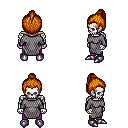
a pixel art fantasy rpg character, male body template, skeleton, chain mail, magenta pants, dark blonde short topknot hairstyle, metal boots, four views (front, back, left, right), 2x2 character sprite sheet, small pixel art, hard edges, no anti-aliasing